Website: crate-barrel
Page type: customer-info-address
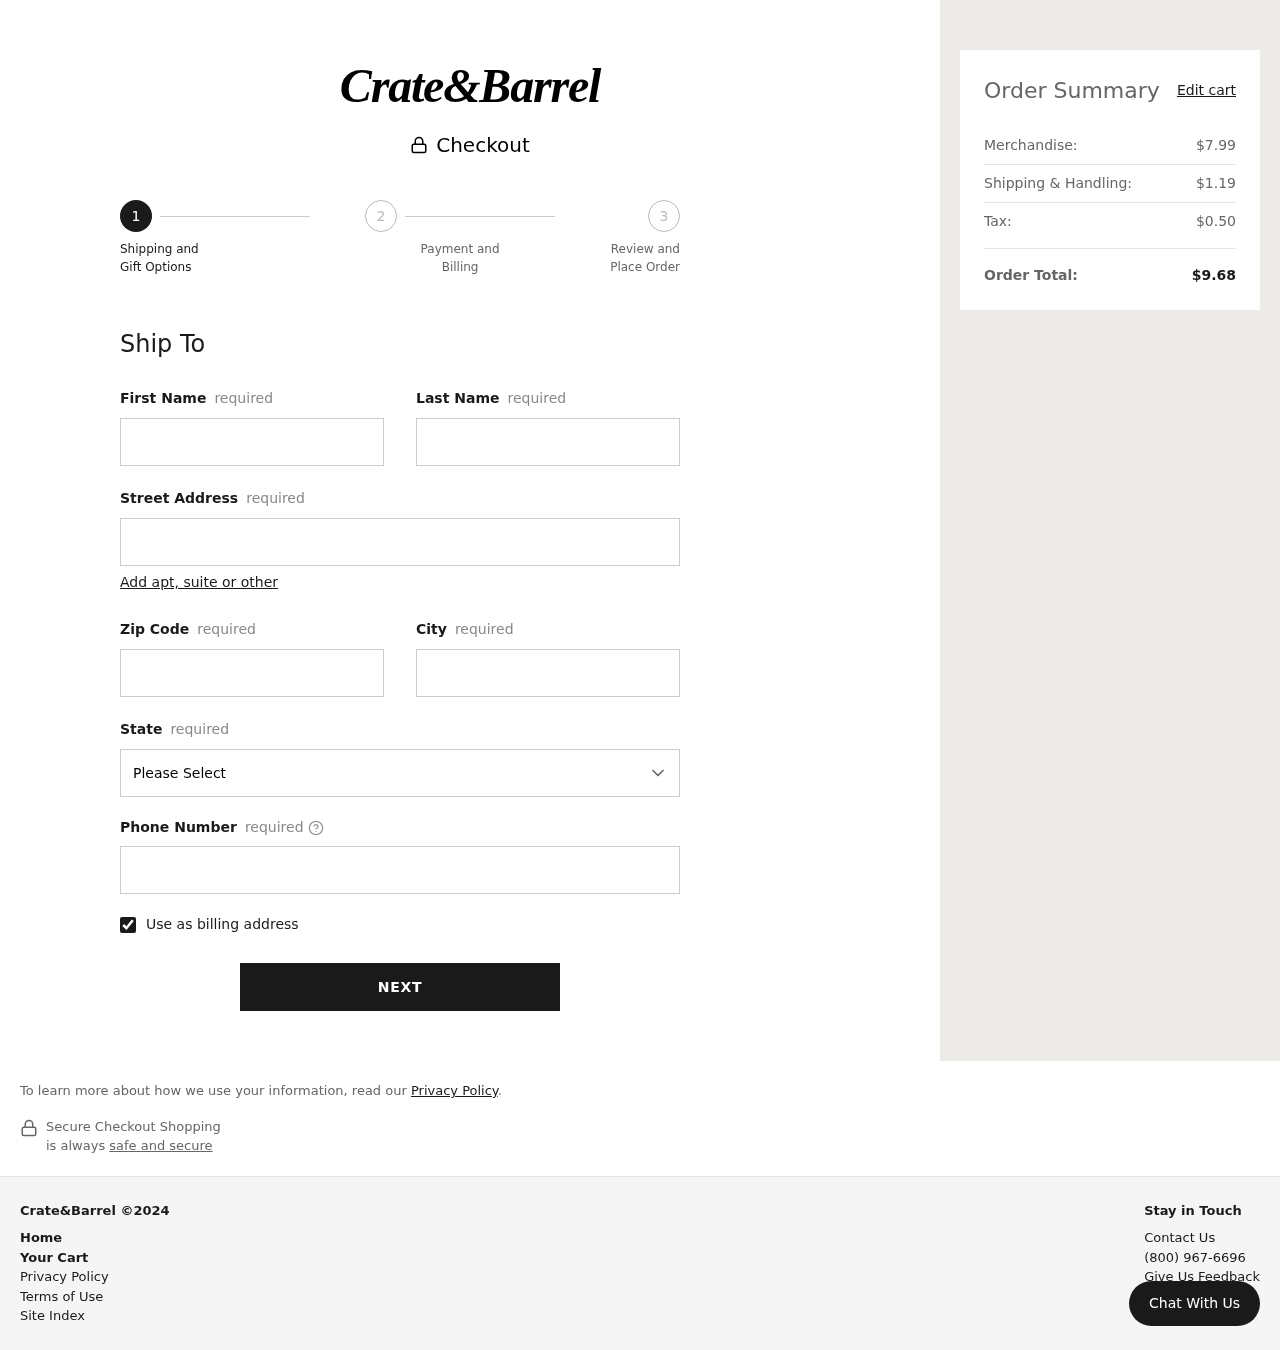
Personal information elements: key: PII_CITY
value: New Jenny
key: PII_FIRSTNAME
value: James
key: PII_LASTNAME
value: Wright
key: PII_PHONE
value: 6378814442
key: PII_POSTCODE
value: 30329
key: PII_STATE
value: Illinois
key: PII_STREET
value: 3926 Bell Crest Apt. 289
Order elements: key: ORDER_SUBTOTAL
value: $7.99
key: ORDER_SHIPPING_COST
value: $1.19
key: ORDER_TAX
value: $0.50
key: ORDER_TOTAL
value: $9.68